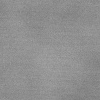
Atmospheric dust classification: dusty